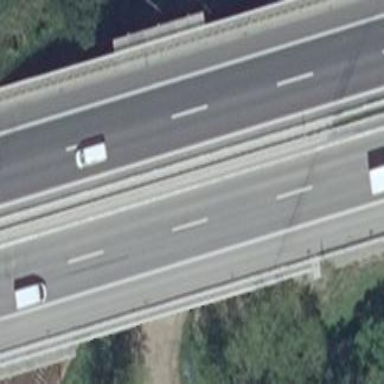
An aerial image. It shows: Man-made bridge.